Field crop: maize
Growth stage: 1
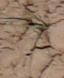
Species: lolium